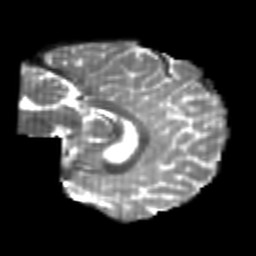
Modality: T2w
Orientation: sagittal
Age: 25
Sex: female
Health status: healthy
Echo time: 0.074 s